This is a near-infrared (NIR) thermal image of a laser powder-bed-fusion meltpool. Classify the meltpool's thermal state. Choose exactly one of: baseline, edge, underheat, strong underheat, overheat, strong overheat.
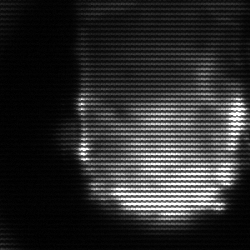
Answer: baseline